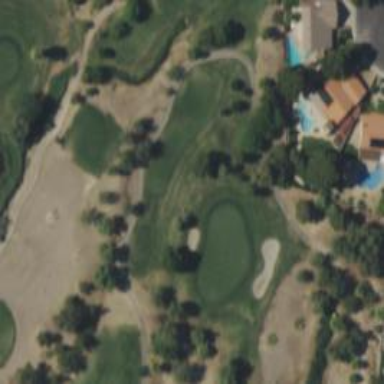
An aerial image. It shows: Rough area on grassy golf course.